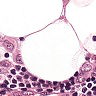
Metastatic tissue present: yes